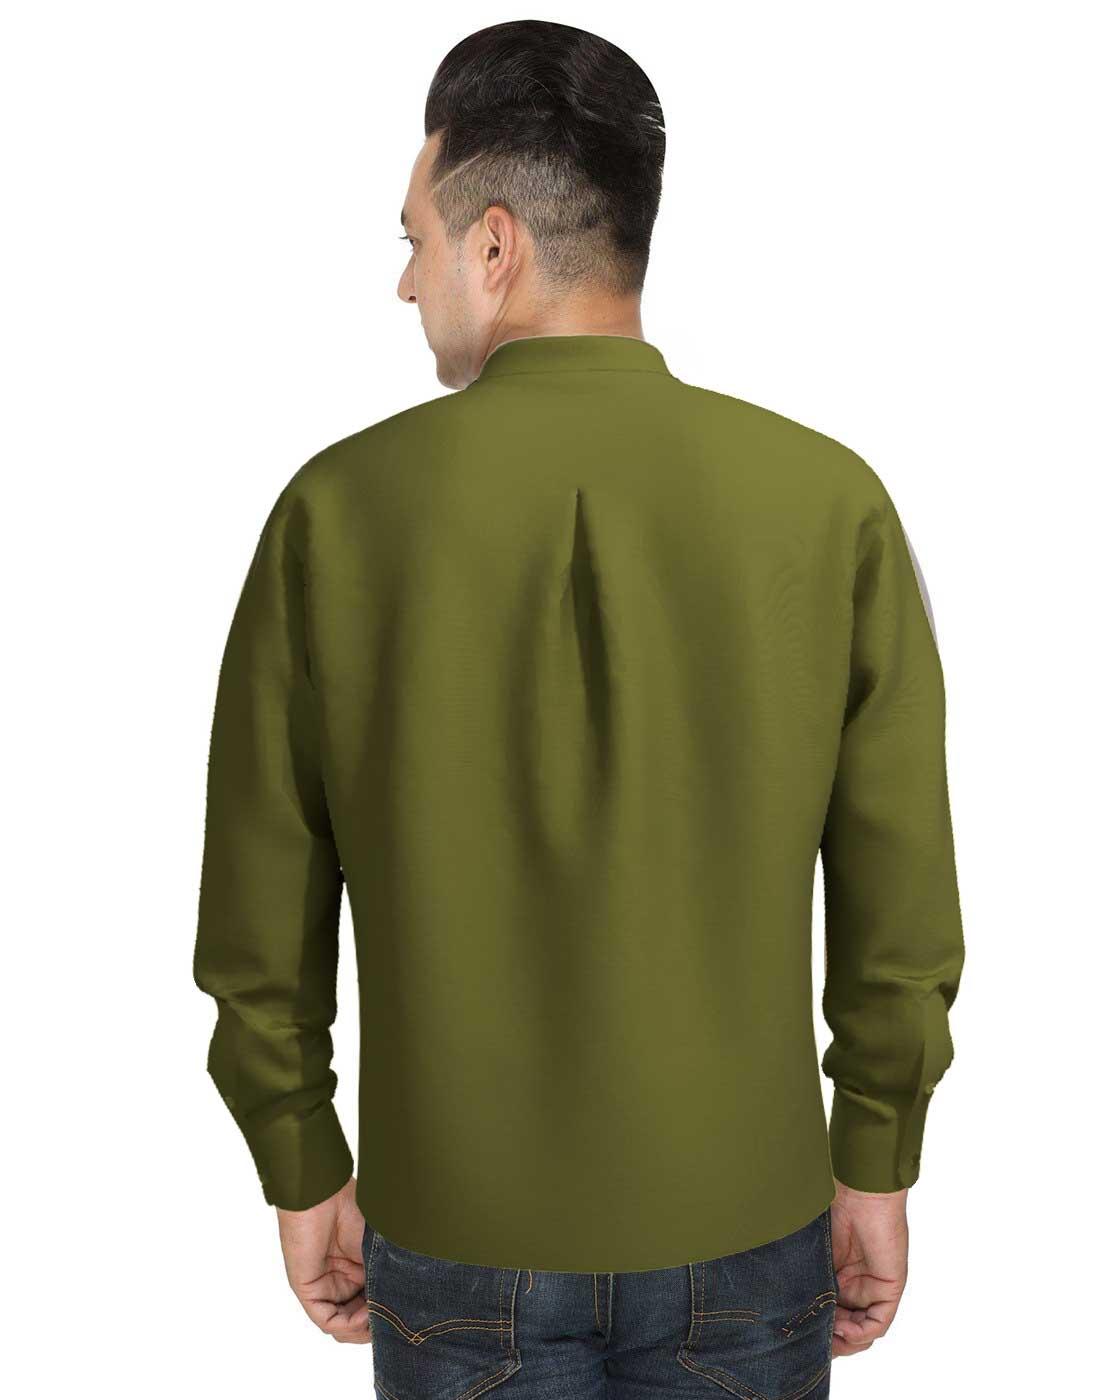
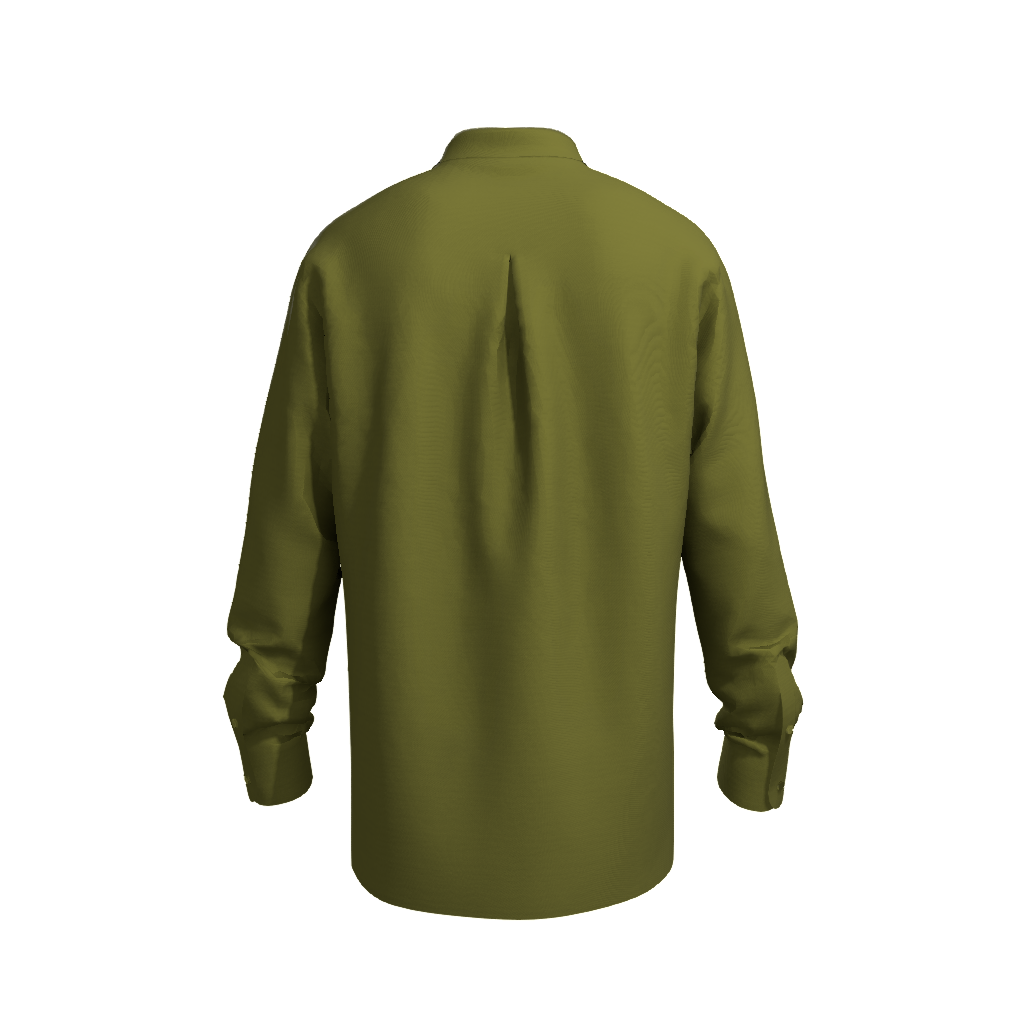
Clothing description: olive regular fit button up tee